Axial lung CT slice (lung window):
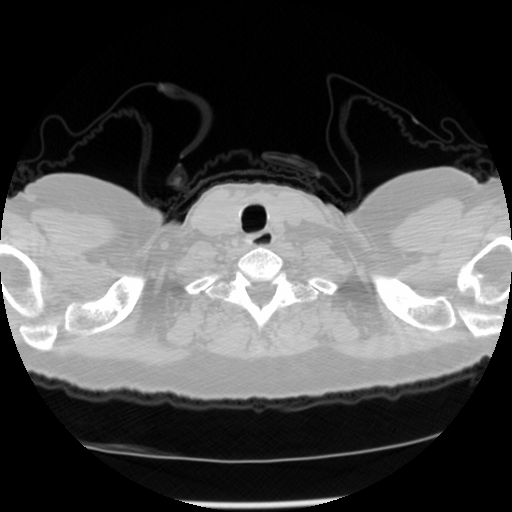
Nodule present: no